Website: walmart
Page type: billing-address
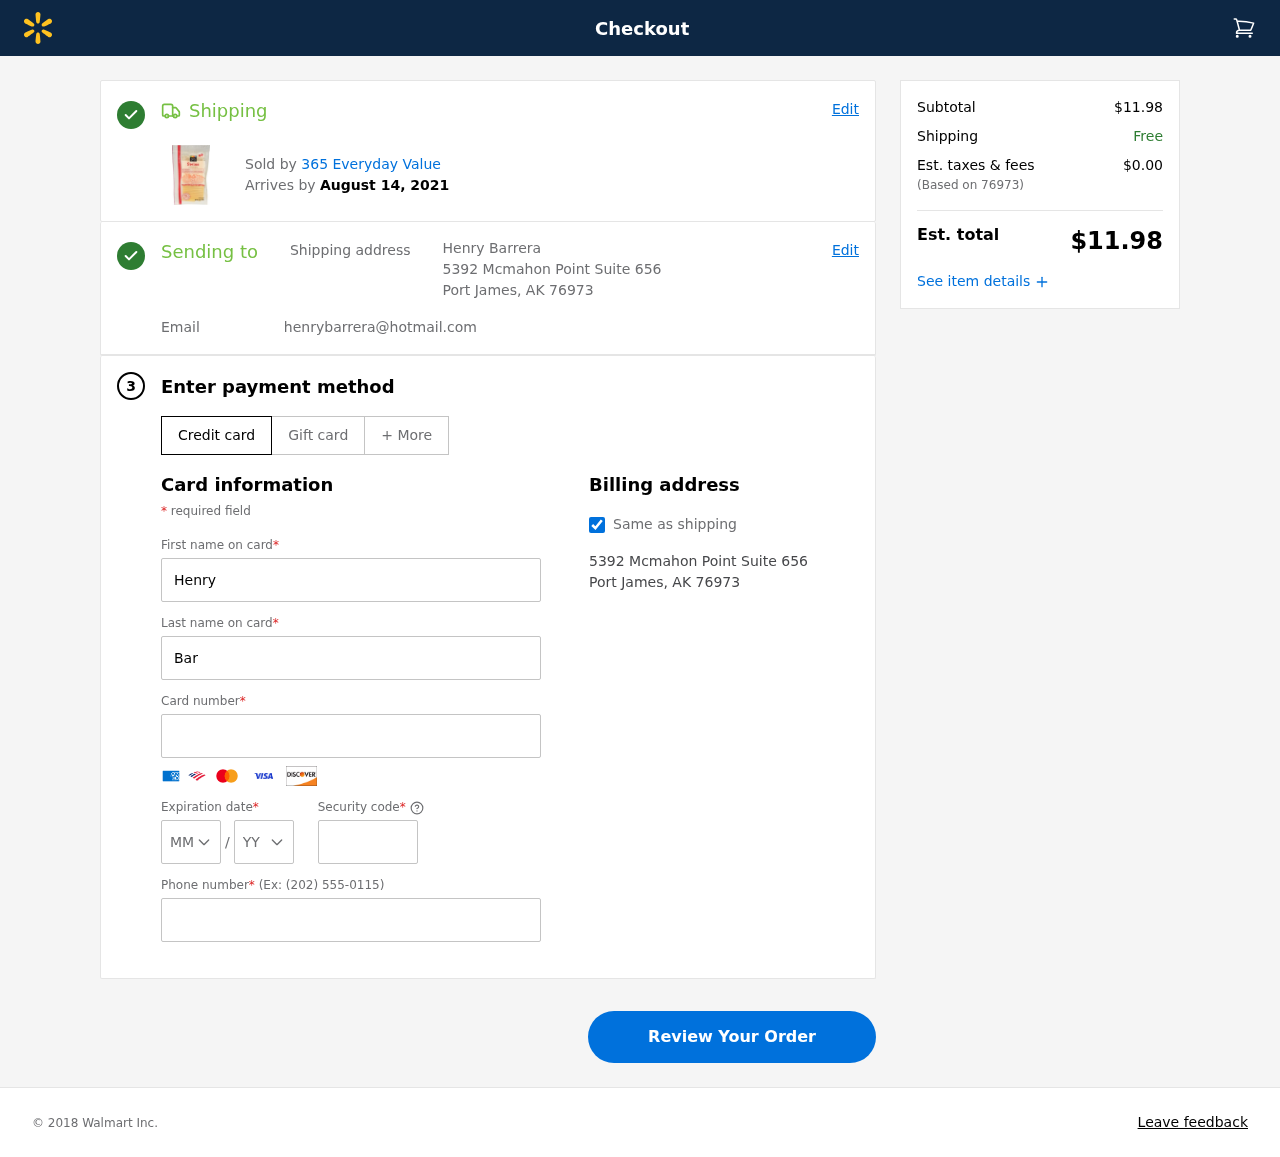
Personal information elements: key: PII_CARD_CVV
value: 134
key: PII_CARD_EXPIRY_MONTH
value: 09
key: PII_CARD_EXPIRY_YEAR
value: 26
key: PII_CARD_NUMBER
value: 2704 8455 3901 7999
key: PII_CITY_STATE_ZIP
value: Port James, AK 76973
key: PII_EMAIL
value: henrybarrera@hotmail.com
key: PII_FIRSTNAME
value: Henry
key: PII_FULLNAME
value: Henry Barrera
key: PII_LASTNAME
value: Barrera
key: PII_PHONE
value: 7518889809
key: PII_POSTCODE
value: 76973
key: PII_STREET
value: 5392 Mcmahon Point Suite 656
Product elements: key: PRODUCT1_BRAND
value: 365 Everyday Value
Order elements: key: ORDER_DELIVERY_DATE
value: August 14, 2021
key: ORDER_SUBTOTAL
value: $11.98
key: ORDER_TAX
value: $0.00
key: ORDER_TOTAL
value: $11.98